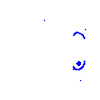
Particle: kaon